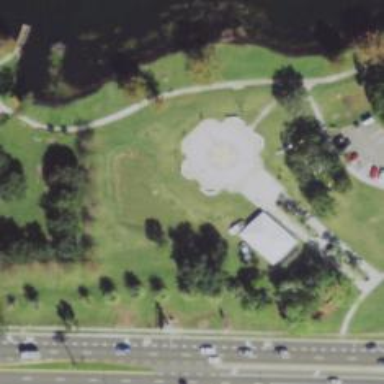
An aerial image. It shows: Historical site featuring war memorial.